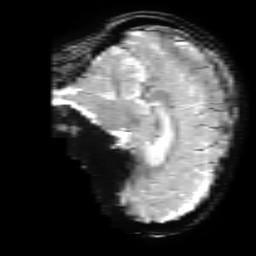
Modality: T2starw
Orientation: sagittal
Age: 55
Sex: female
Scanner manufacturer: ge
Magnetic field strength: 3 T
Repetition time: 0.65 s
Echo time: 0.02 s